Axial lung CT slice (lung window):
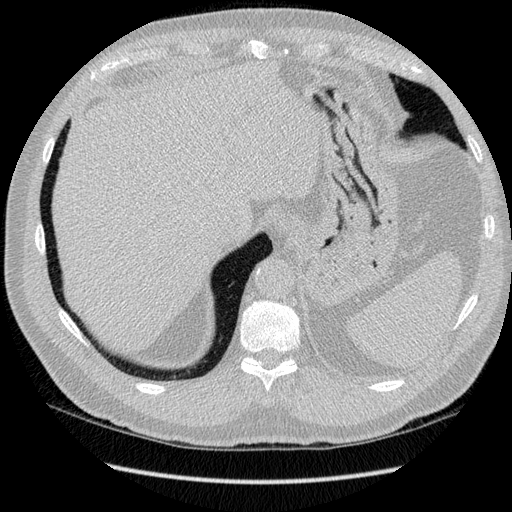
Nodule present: no